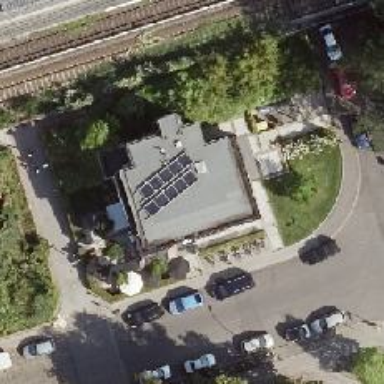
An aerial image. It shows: Cafe.